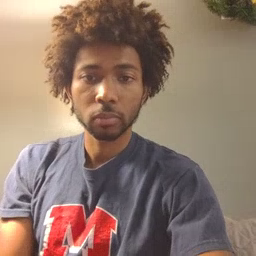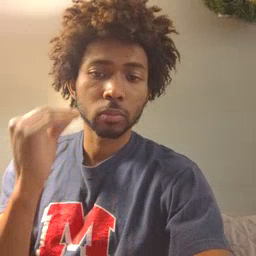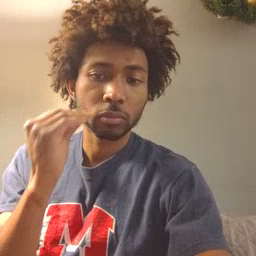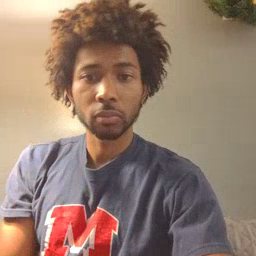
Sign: kiss